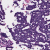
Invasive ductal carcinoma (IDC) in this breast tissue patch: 1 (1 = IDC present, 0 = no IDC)